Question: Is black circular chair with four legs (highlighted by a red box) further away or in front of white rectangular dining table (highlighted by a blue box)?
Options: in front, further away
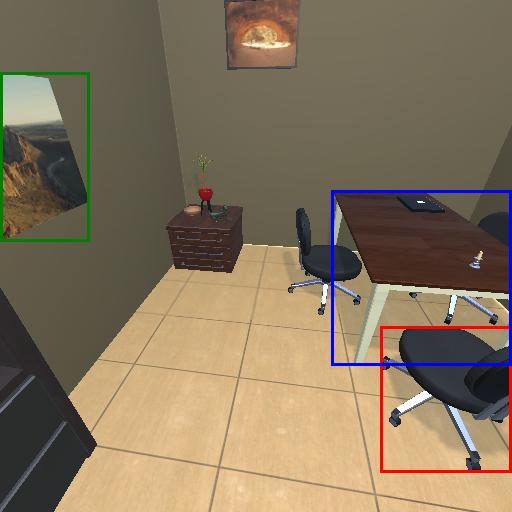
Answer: in front